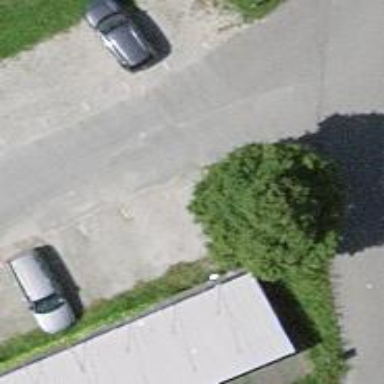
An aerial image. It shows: Charging station.